Field crop: tomato
Growth stage: 2
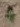
Species: solanum